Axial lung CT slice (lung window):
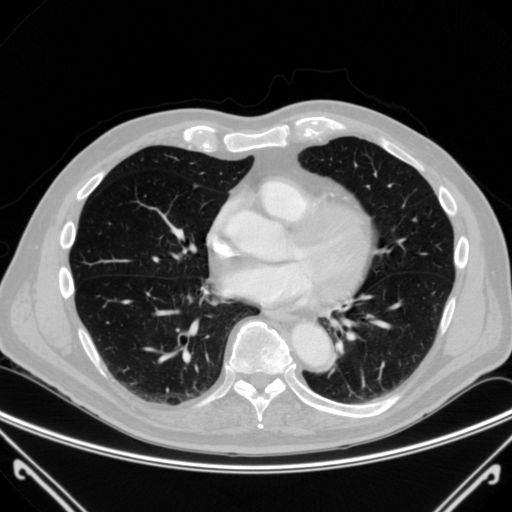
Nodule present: no